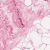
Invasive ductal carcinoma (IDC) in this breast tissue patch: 0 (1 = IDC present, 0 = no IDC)